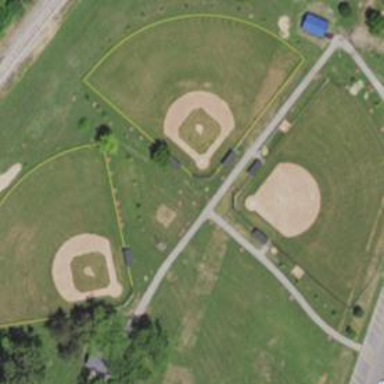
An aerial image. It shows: Baseball pitch for leisure and sports activities.